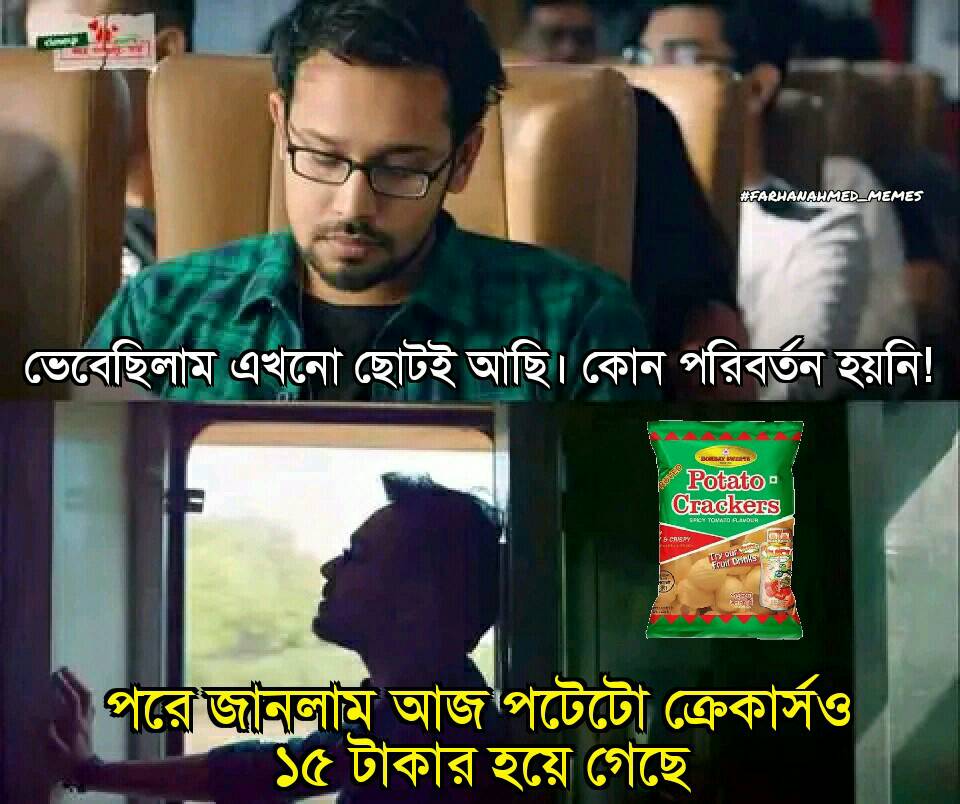
Text: ভেবেছিলাম এখনো ছোটই আছি| কোন পরিবর্তন হয়নি! পরে জানলাম আজ পটেটো ক্রেকার্সও ১৫ টাকার হয়ে গেছে
Label: Non Hate